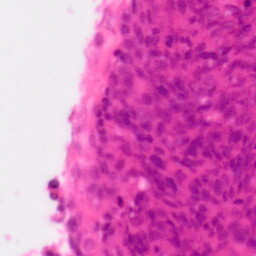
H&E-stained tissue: Colon